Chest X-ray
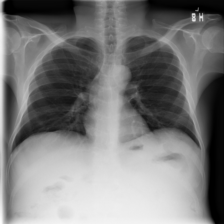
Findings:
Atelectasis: positive
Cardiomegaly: negative
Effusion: negative
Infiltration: negative
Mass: negative
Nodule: negative
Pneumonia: negative
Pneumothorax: negative
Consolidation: negative
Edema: negative
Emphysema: negative
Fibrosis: negative
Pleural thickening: negative
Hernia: negative